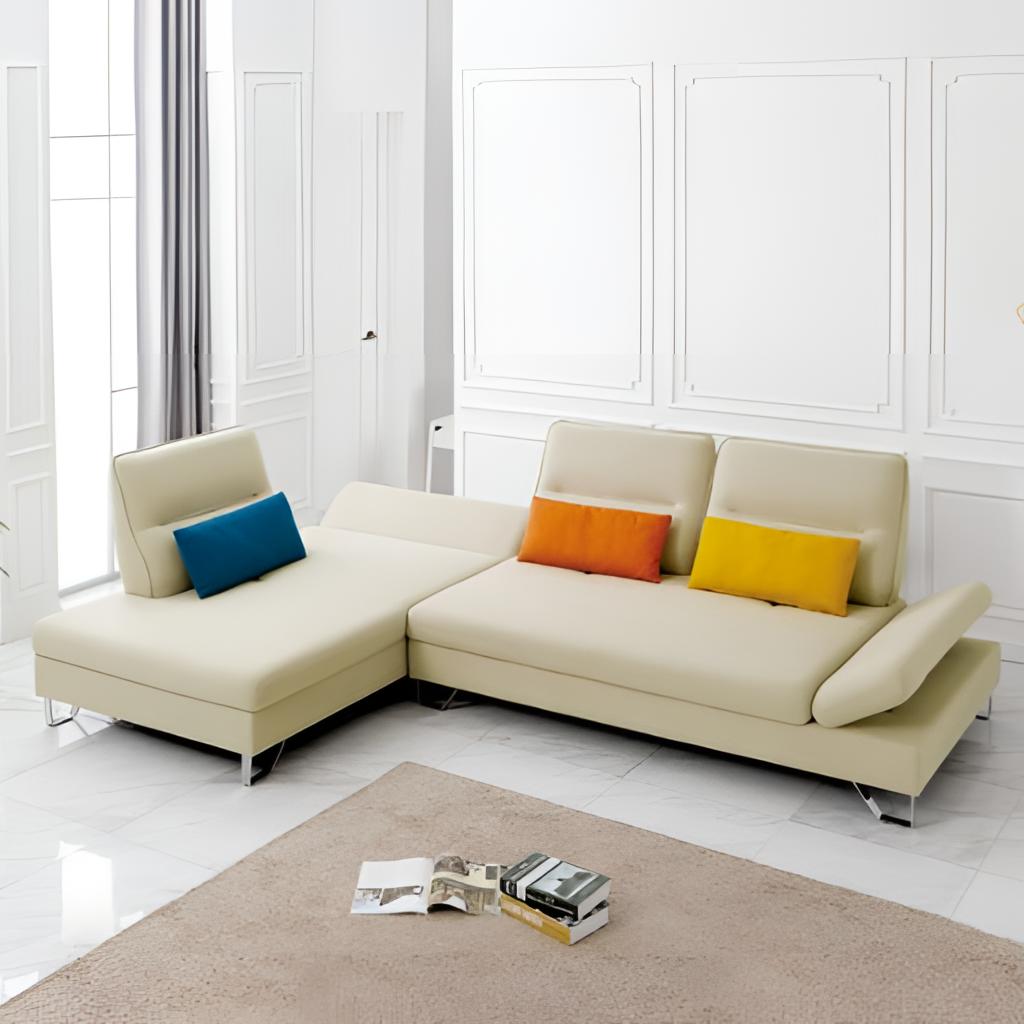
leather sectional sofa, living room, white paint wallpaper, with solid pattern, white tile flooring, with large square pattern, modern